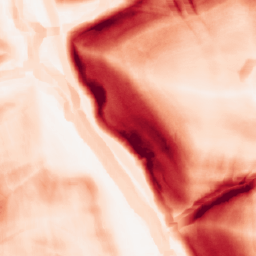
Category: morphological
Decomposition family: morphological_square
Decomposition parameters: operation: gradient
size: 10
Upsampling method: area
Upsampling parameters: scale: 2
Upsampling scale: 2